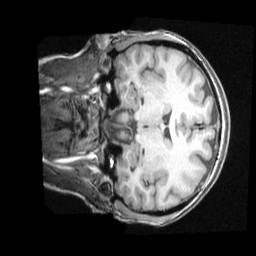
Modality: T1w
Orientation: coronal
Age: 30
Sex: female
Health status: healthy